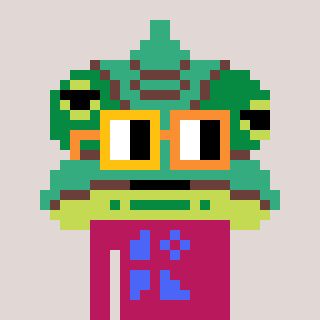
a pixel art character with square yellow and orange glasses, a chameleon-shaped head and a darkpink-colored body on a warm background